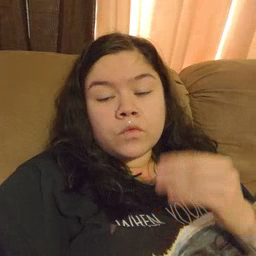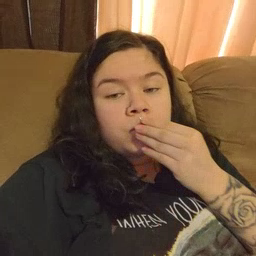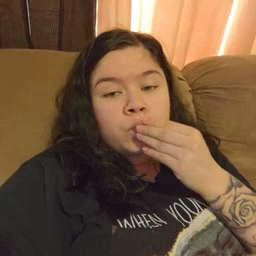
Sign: food